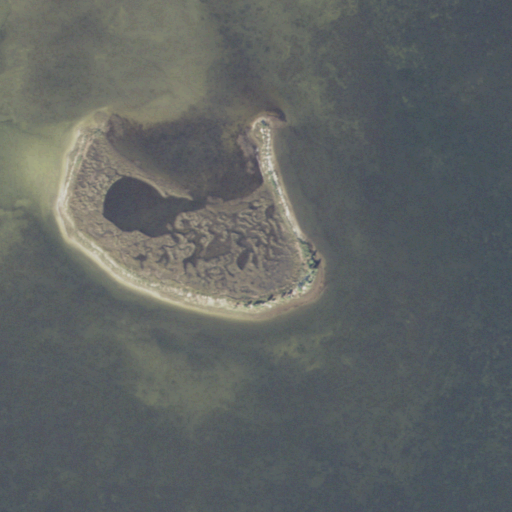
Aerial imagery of island in Florida named Palmetto Island containing open water and herbaceous wetlands